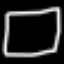
Label: square